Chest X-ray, PA view. Patient: 52 years old, sex F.
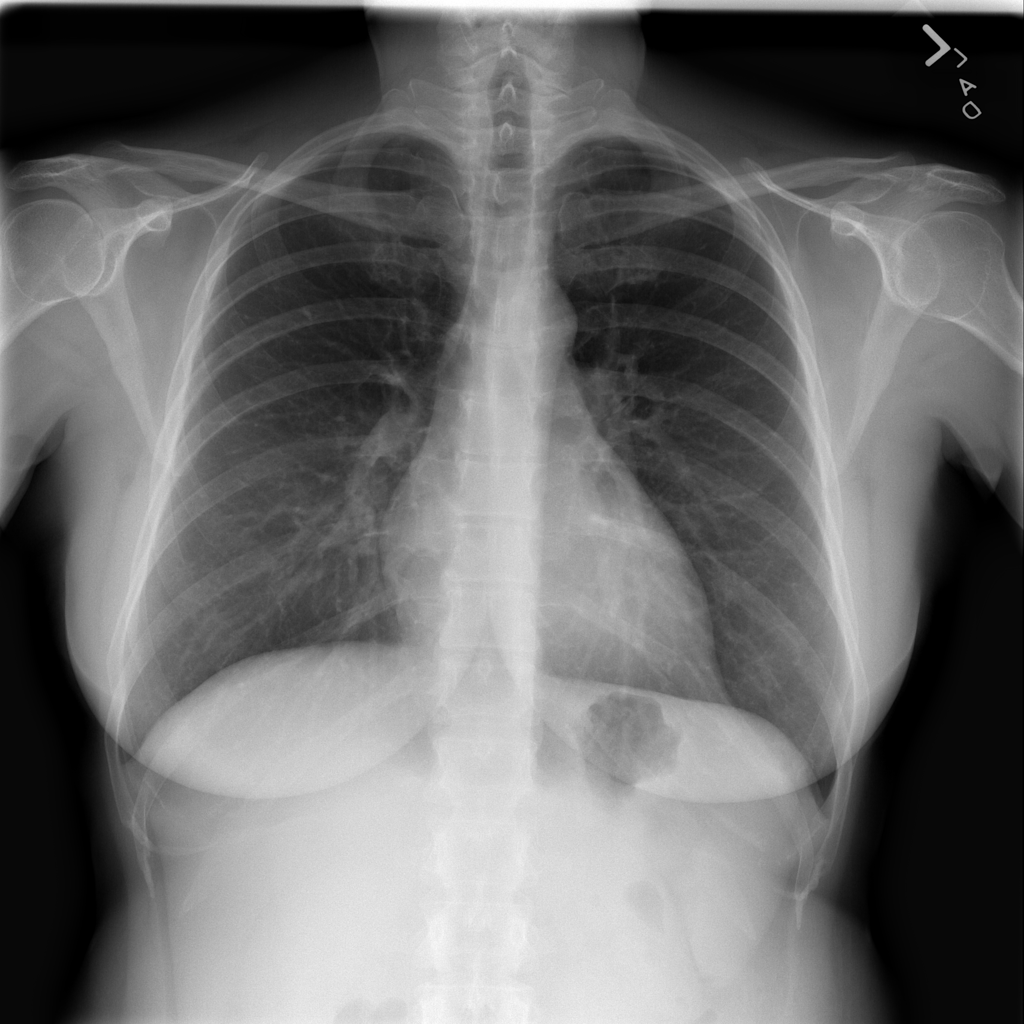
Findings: No Finding